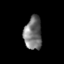
Tissue: skin
Cell type: Epithelial cells
Senescence score: 0.2274
Nuclear area (px): 569
Mean DAPI intensity: 116.833